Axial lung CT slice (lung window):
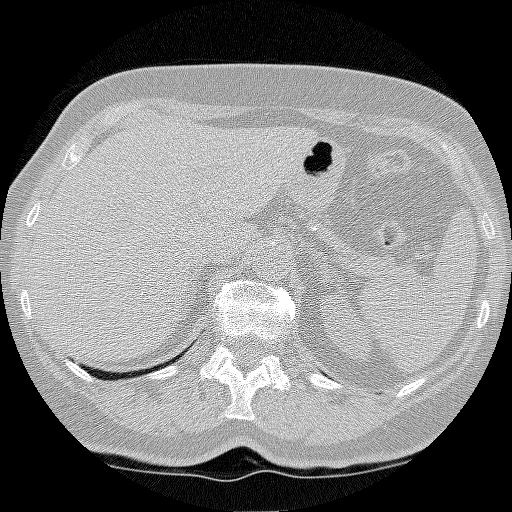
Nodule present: no